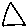
Label: triangle